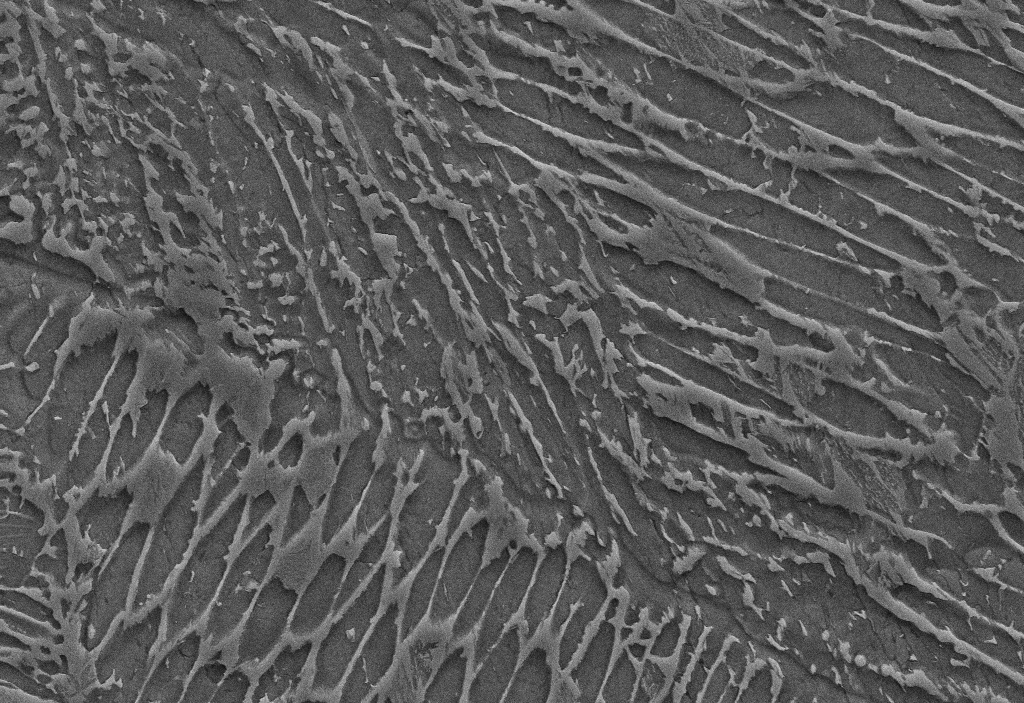
SEM micrograph, magnification: 10000x, scale bar: 2 µm
Phase areas (pixels) — Matrix: 145205; Austenite: 464638; Martensite/Austenite: 110018; Precipitate: 11; Defect: 0; total: 719872